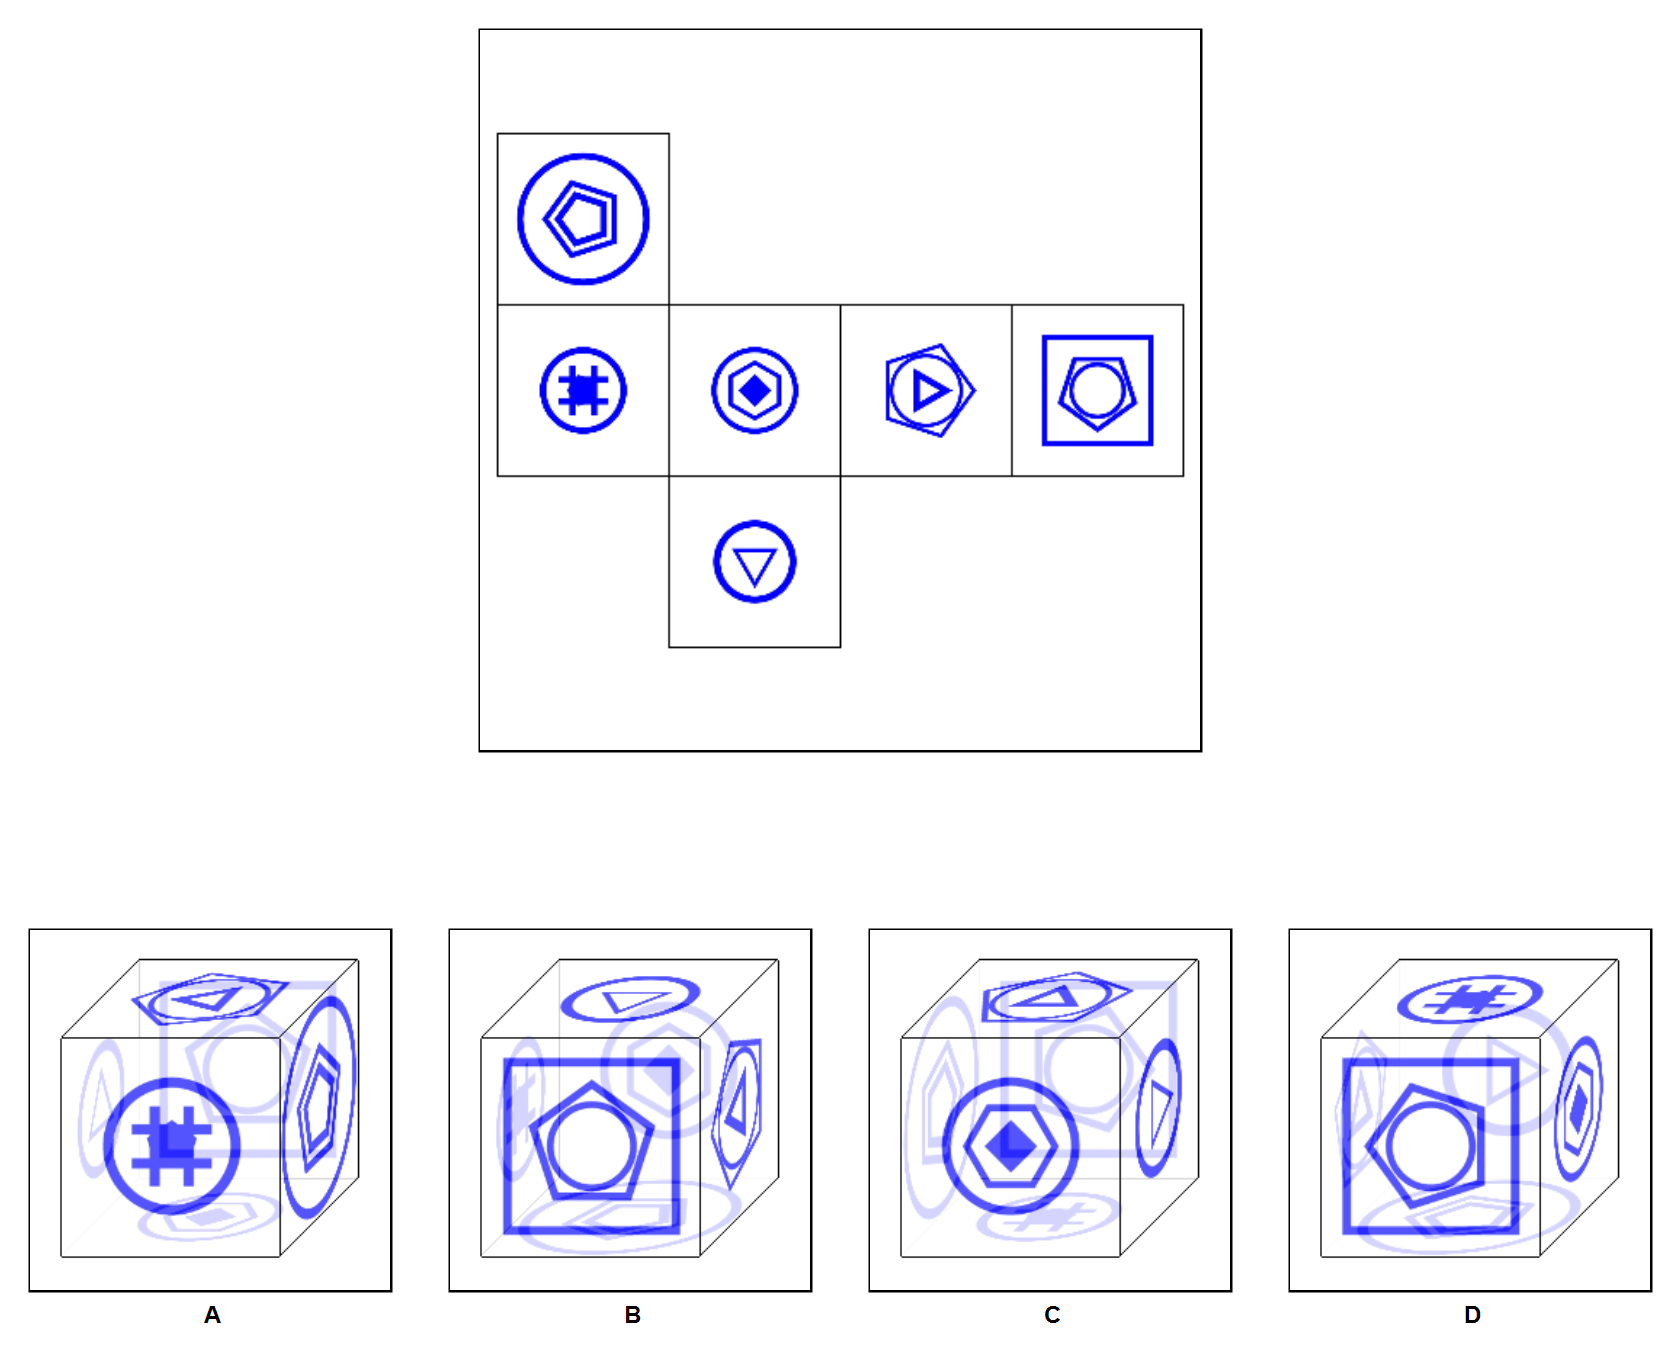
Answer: B